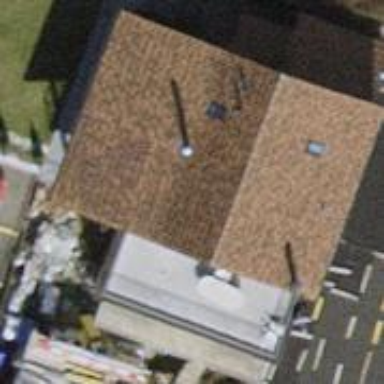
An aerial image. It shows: Building with tiled roof.